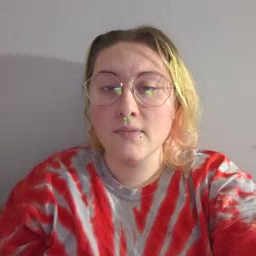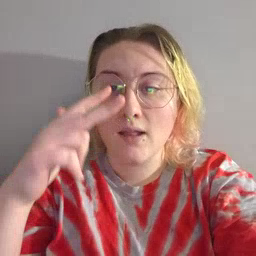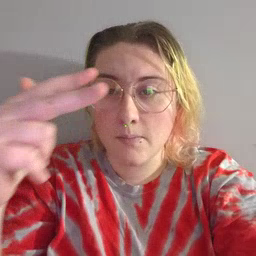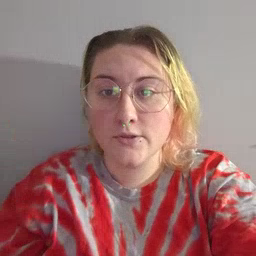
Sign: helicopter